Question: I want to concatenate 2 samples with for Sample_2:
'''
eg. Sample_1= rand(1000,28), Sample_2=normrnd(1.91,0.266,1000,28)
'''

OK so now I want to superimpose 'Sample_2' ontop of 'Sample_1', but with preference for the points of sample_2 (eg 80% sample 2 and 20% sample1). Ie i'd like more of Sample_2 points and less of Sample_1. This is for uncertainty analysis for a monte-carlo sampling for a model.
Perhaps something like:
'''
Total_sample=randsample([Sample_1 Sample_2],1000,28,'false',[0.8 0.2]);
'''
> Error using randsample (line 74) POPULATION must be a vector.
and
> Error using randsample (line 90) W must have length 56.
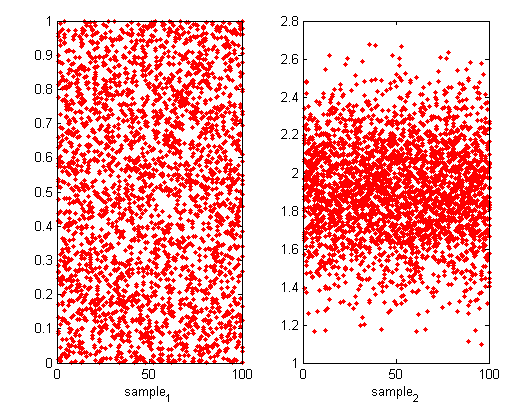
Answer: The straightforward approach would be to generate random indices, and use them to overwrite 80% of the samples in 'Sample_1' with samples from 'Sample_2':
'''
%// Copy samples from Sample_1
Total_Sample = Sample_1;
%// Overwrite 80% of the samples with values from Sample_2
N = numel(Sample_1);
idx = randperm(N);
Total_Sample(idx(1:0.8 * N)) = Sample_2(idx(1:0.8 * N));
'''
Alternatively, the second part can also be implemented like so:
'''
N = numel(Sample_1);
idx = randsample(1:N, 0.8 * N);
Total_Sample(idx) = Sample_2(idx);
'''